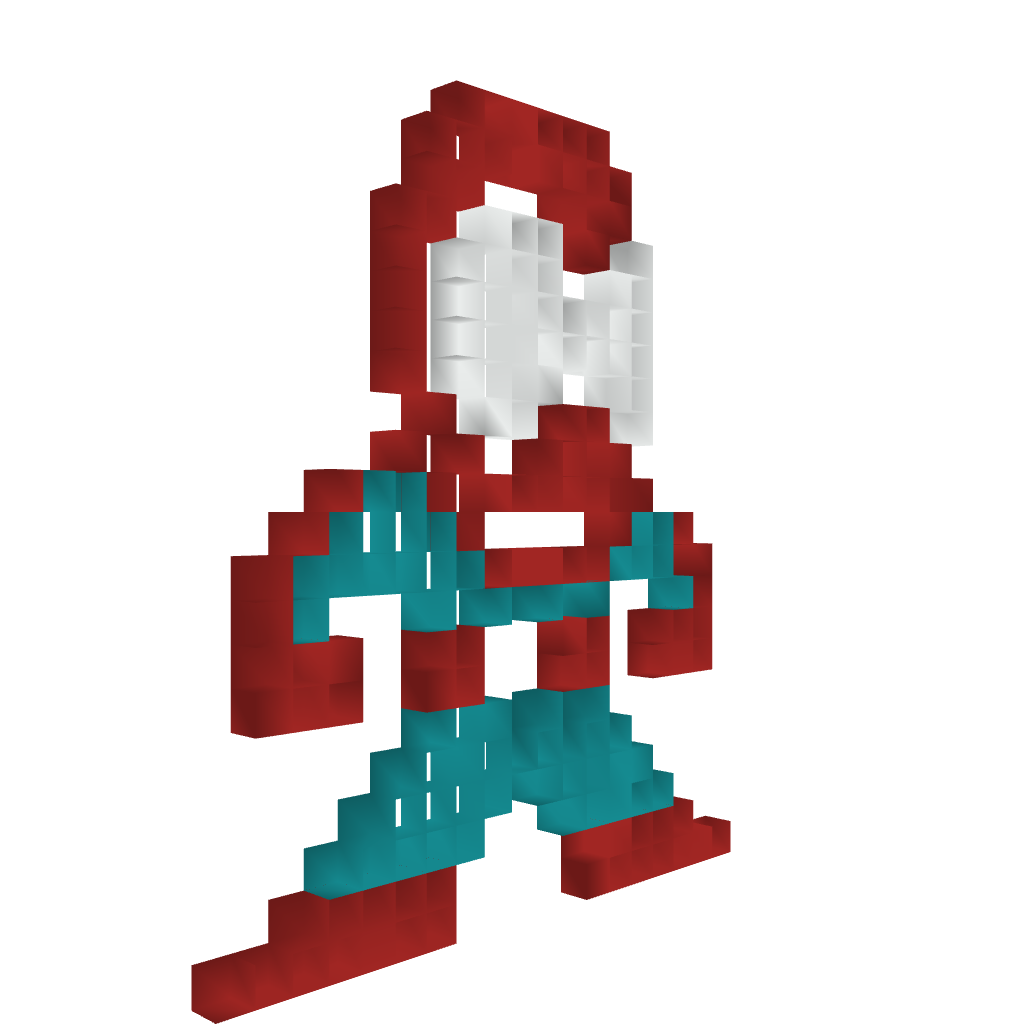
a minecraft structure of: Spider Man Pixel Art